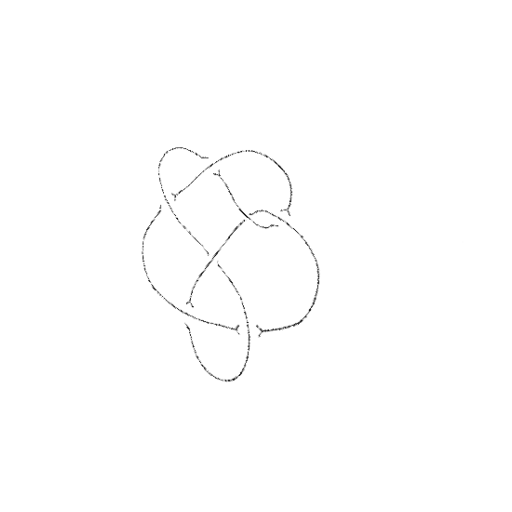
Crossing number: 7